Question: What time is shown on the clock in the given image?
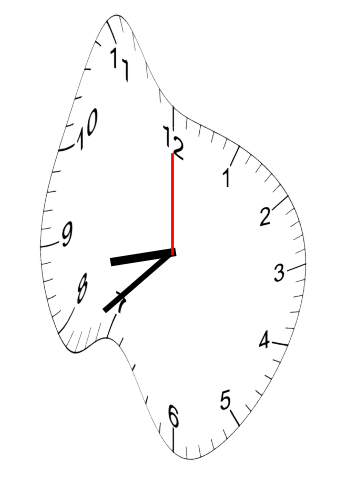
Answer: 08:38:00